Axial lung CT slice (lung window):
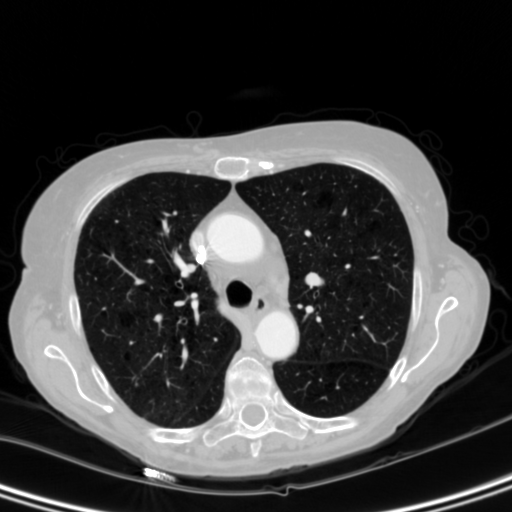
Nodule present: no